Interaction volume radius: 5 \u00c5
Interaction volume height: 10 \u00c5
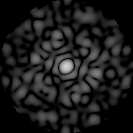
Disorder parameter: 0.8515